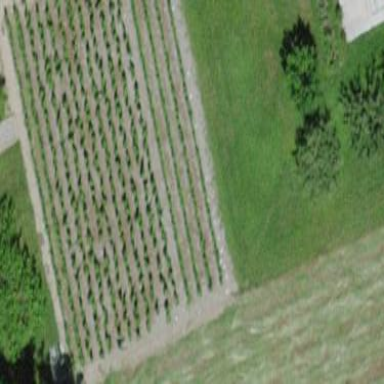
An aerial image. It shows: Vineyard growing grapes.